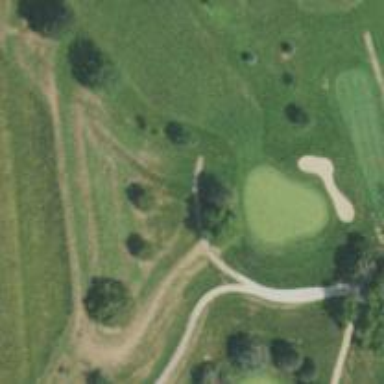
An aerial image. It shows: Service road used as golf cart path.